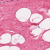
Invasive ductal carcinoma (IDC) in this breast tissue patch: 0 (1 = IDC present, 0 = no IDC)